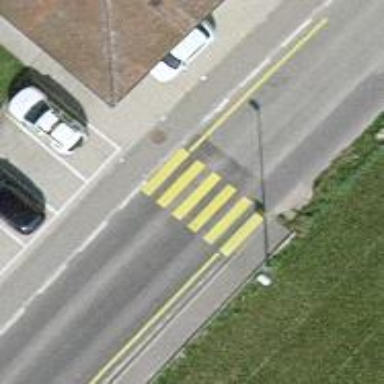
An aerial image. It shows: Marked road crossing.